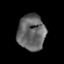
Tissue: prostate
Cell type: T cells
Senescence score: 0.2562
Nuclear area (px): 962
Mean DAPI intensity: 101.823